Question: i have a simple question, but i've not found any solution, neither in the docs nor the web...
How do i properly setup a source-files for Django-Project inside intellij-idea python-plugin?
I'm wondering if i should "mark" the folders containing my settings.py and my app-code "blue" so that intellij treats them as source-files?

Intellij seems to behave differently in Package-View and in sourcecode-completion when importing things.
Which is the correct setting?
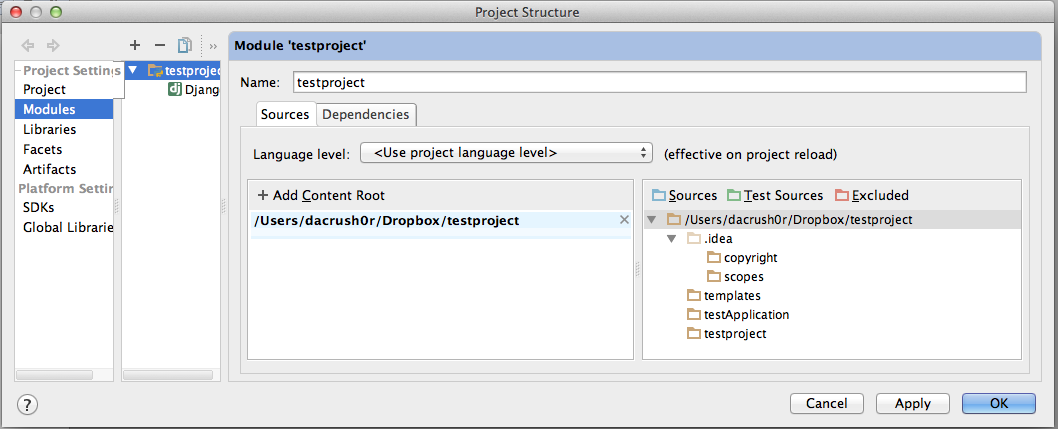
Answer: Marking directories as 'Sources' is not required. The effect is that the directory is added to 'PYTHONPATH'.